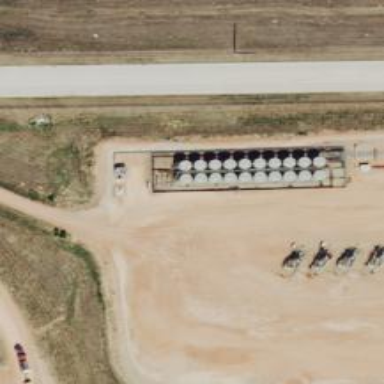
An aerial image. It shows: Storage tank with man-made structure.